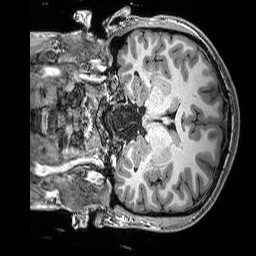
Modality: T1w
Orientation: coronal
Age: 19
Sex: male